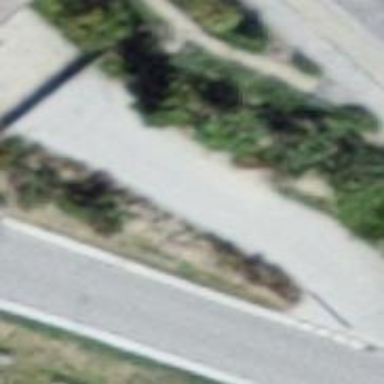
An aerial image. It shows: Alley classified as service road.